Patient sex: F
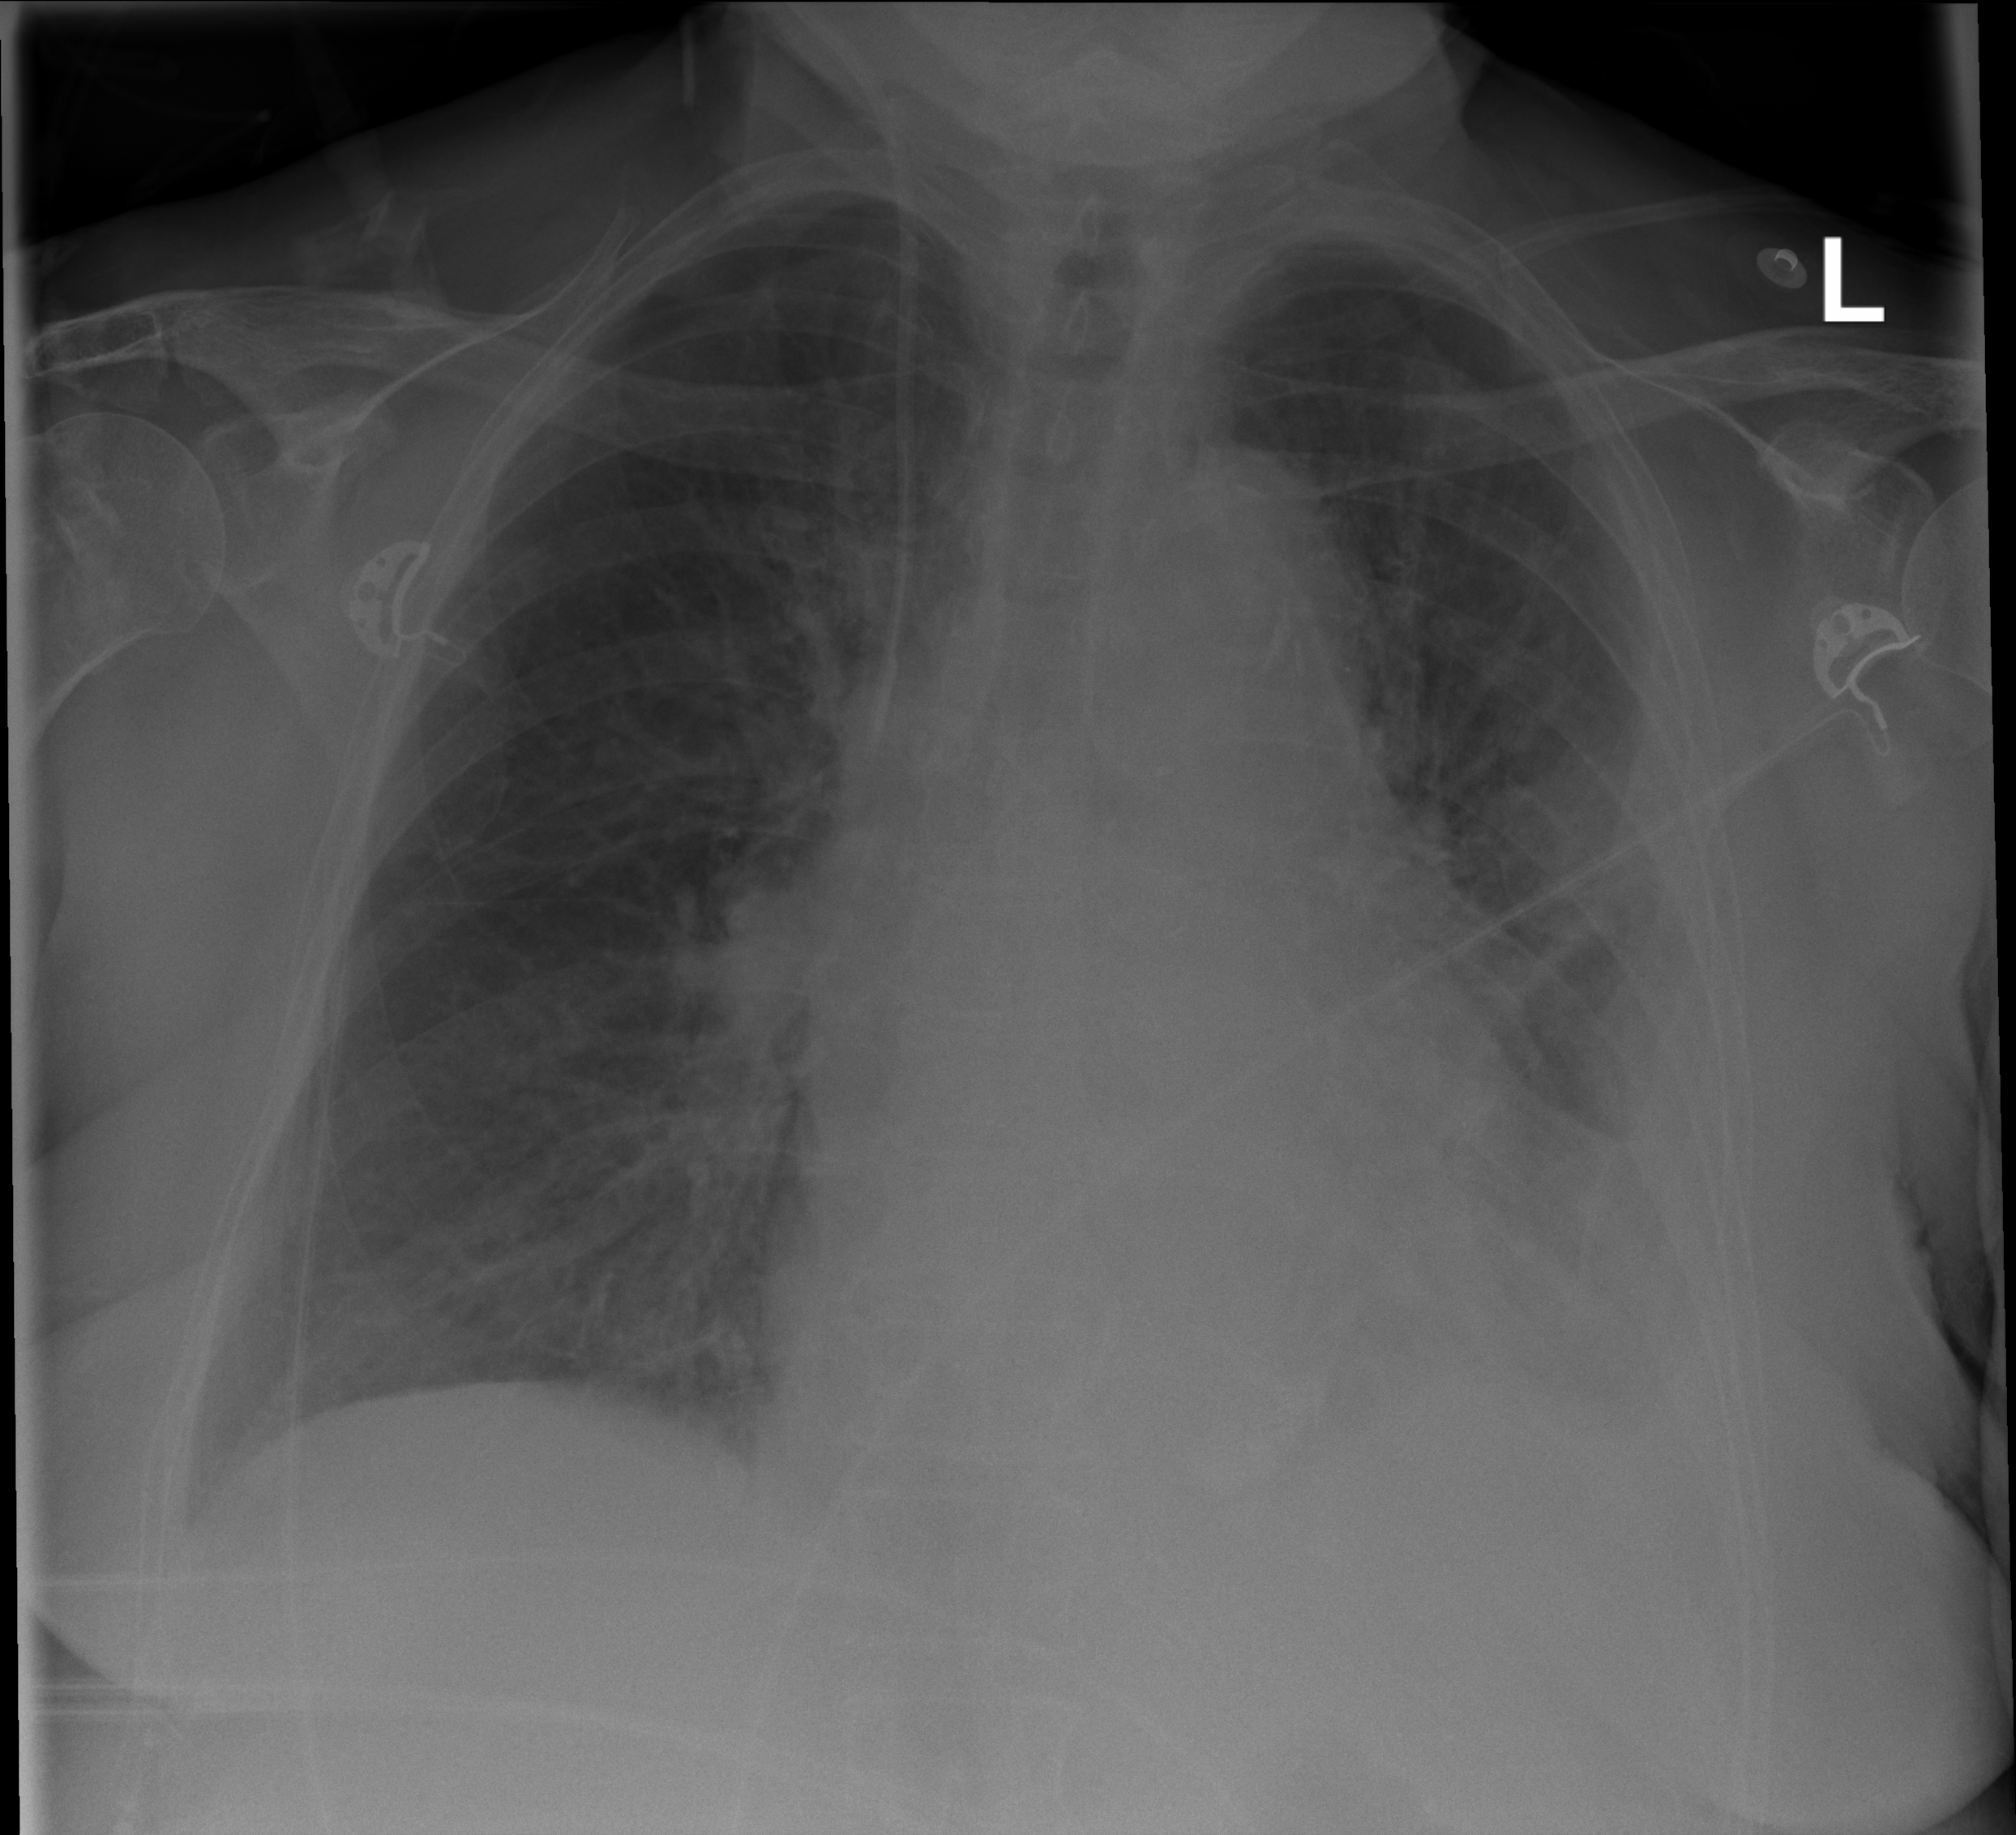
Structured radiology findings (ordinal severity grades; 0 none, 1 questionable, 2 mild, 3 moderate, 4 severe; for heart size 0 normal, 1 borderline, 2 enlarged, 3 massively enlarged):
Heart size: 2
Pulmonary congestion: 0
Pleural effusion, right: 0
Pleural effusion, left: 3
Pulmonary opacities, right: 0
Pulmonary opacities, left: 0
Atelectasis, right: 0
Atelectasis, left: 3